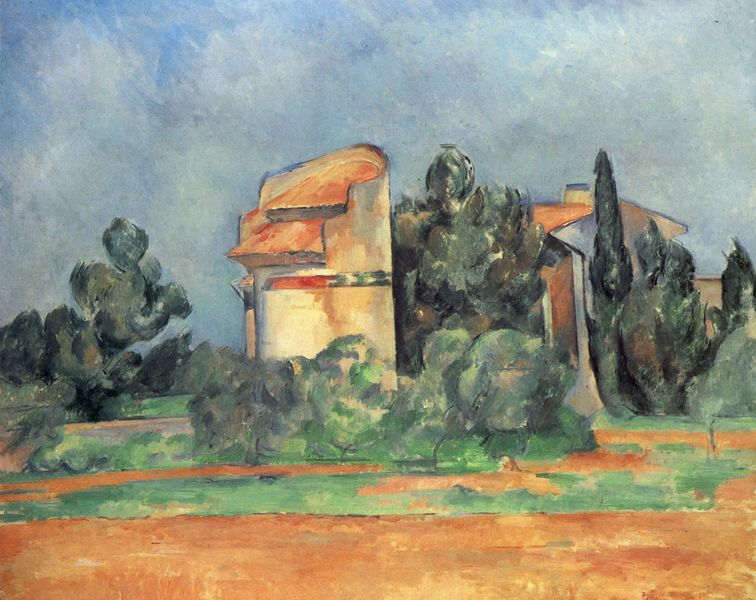
Titel: Der Taubenschlag in Bellevue
Künstler: Paul Cézanne
Standort: Cleveland (Ohio)
Institution: The Cleveland Museum of Art
Schlagwörter: baum, blau, blätter, dunkel, gemälde, himmel, schatten, weiß, wolken, aquarell, bäume, cezanne, gelb, grün, impressionismus, kubismus, landschaft, ocker, sand, braun, frankreich, grau, hell, licht, orange, schwarz, zeichnung, dach, gebäude, gras, haus, rot, weg, wiese, wolke, beige, expressionismus, flächig, wand, gesicht, signatur, erde, feld, horizont, häuser, natur, pappel, pappeln, strauch, busch, büsche, gebüsch, hütte, kirche, pastos, sträucher, boden, pflanze, pflanzen, kamin, schornstein, turm, zypressen, hellblau, sommer, komplementär, italien, moderne, warm, abstrakt, hitze, modern, dorf, dächer, mauer, dunkelgrün, farbe, tag, wasserfarbe, linien, hof, südfrankreich, auquarell, gerade, woken, ruine, provence, expressionistisch, linie, zypresse, paul, heiter, laubbaum, pinsel, sonnig, villa, anwesen, blauer himmel, paul cezanne, pinien, pinie, gebüde, stumpf, wohnen, bau, taches, toskana, eisam, postimpressionismus, simpel, terrakotta, umrandet, hellenistisch, schmier, cypressen, provenca, wacholder, zypresen, expereesionismua, #dunkelgrün, auvers, auver, notre dame du haut, le corbusier?